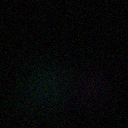
Screen state: off